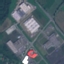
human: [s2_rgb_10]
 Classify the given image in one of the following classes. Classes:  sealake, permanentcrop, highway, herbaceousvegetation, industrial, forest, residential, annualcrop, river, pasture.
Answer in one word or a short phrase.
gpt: Industrial